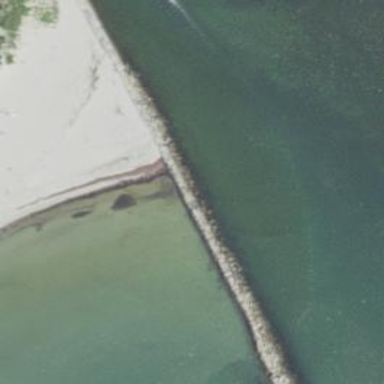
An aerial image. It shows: Breakwater structure.